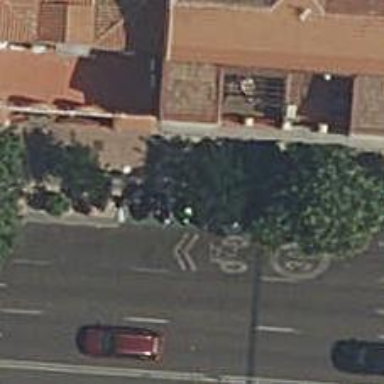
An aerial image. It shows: Motorcycle parking area.